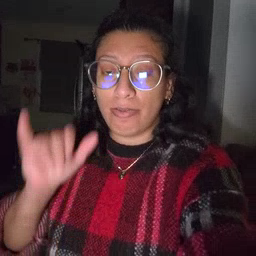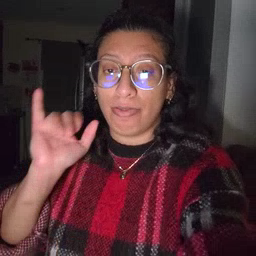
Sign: that